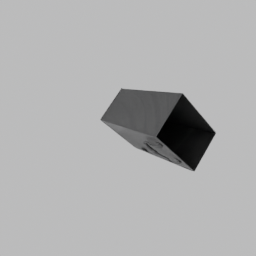
Label: tools